Aerial crown-view tile of a tropical tree (Barro Colorado Island, Panama), acquired 20240918:
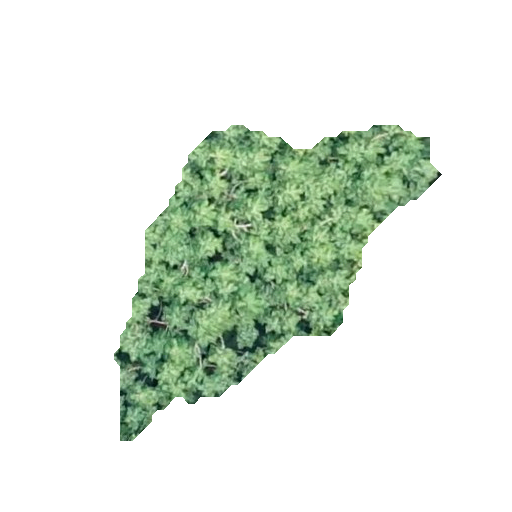
Species: Guarea guidonia
GBIF accepted scientific name: Guarea guidonia
Crown area: 85.88 m²